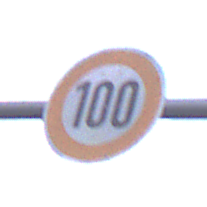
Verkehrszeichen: Geschwindigkeit100
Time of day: SunriseSunset
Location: Outdoor (Urban)
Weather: PartlyCloudy
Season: NotSpecified
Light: Natural